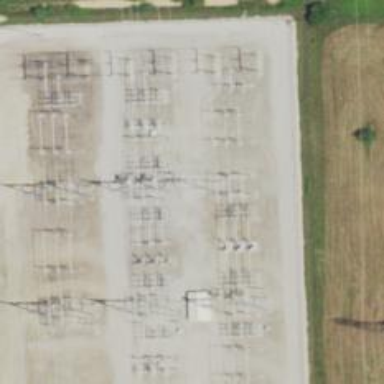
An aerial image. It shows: Switch used for power control.